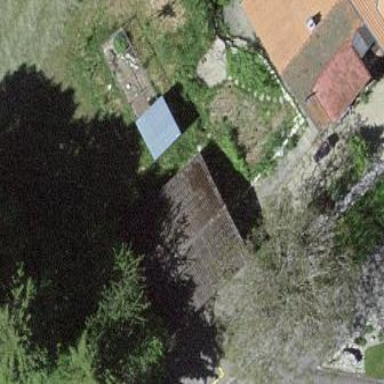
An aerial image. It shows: Garage building.